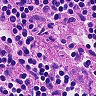
Metastatic tissue present: no